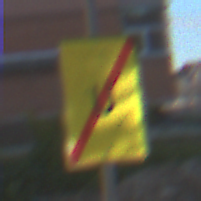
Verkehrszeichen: EndeUmleitung
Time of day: MorningAfternoon
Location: Outdoor (Suburban)
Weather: PartlyCloudy
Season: NotSpecified
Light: Natural